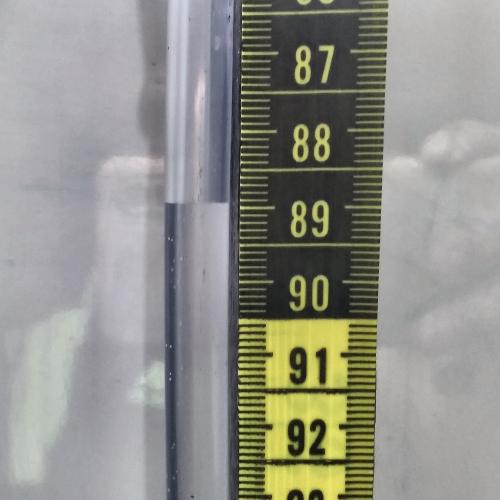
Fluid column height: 88.9 cm